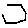
Label: hexagon